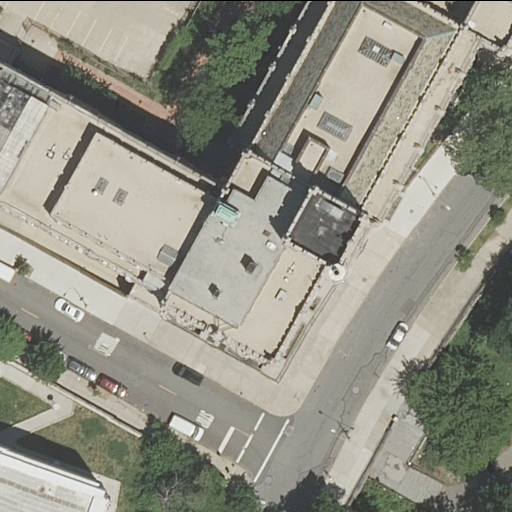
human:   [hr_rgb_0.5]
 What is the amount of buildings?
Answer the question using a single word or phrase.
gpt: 2

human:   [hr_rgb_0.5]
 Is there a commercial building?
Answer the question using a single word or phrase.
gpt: no

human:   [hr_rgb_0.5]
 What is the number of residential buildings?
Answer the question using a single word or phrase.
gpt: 1

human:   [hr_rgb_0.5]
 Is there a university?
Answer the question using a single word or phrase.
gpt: yes

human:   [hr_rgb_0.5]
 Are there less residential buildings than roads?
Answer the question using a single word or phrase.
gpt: yes

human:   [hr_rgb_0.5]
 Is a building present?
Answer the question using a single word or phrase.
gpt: yes

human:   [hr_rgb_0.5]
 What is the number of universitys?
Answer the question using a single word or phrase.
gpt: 1

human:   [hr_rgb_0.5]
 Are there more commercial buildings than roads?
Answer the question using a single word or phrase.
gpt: no

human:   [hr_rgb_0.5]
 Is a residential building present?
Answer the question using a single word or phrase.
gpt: yes

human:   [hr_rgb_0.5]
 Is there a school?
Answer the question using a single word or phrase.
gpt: yes

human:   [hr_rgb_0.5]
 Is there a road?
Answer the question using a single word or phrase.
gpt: yes

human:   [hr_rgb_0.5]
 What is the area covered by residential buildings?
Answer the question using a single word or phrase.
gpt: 135m2

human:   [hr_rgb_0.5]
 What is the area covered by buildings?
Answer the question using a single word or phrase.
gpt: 3635m2

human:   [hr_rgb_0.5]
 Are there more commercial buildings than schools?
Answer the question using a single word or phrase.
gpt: no

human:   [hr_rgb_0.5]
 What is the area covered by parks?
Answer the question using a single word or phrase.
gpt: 10610m2

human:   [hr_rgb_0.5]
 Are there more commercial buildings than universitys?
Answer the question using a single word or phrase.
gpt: no

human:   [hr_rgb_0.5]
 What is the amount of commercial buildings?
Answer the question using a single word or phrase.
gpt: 0

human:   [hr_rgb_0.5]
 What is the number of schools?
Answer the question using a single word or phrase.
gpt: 1

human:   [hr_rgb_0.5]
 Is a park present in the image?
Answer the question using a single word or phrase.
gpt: yes

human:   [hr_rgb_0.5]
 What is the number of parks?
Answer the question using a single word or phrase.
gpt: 1

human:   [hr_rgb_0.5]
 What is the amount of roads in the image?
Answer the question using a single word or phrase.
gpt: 6

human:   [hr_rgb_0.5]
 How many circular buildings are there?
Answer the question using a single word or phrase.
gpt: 0

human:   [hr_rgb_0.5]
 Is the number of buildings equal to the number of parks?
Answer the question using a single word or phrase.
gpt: no

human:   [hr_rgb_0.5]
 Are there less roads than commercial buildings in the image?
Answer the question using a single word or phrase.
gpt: no

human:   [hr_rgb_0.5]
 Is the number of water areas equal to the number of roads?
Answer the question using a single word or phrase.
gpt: no

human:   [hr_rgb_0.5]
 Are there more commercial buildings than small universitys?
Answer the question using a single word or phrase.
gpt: no

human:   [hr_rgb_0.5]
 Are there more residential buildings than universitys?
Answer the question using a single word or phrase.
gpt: no

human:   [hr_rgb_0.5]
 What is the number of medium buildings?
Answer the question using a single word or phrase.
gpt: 1

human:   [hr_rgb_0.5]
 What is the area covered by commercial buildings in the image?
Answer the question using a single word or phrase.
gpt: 0m2

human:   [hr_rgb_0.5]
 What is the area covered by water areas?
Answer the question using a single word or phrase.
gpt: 0m2

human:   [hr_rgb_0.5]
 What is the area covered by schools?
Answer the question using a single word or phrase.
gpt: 5585m2

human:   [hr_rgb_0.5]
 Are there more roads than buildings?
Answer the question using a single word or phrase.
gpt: yes

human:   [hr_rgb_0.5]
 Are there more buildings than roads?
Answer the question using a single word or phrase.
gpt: no

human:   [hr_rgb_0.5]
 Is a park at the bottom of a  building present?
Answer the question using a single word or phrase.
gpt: yes

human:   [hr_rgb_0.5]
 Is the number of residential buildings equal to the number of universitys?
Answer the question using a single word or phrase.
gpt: yes

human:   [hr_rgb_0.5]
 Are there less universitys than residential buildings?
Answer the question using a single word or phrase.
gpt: no

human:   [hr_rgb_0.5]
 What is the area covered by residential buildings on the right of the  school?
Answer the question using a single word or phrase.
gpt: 0m2

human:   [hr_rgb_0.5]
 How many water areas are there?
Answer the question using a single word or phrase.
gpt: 0

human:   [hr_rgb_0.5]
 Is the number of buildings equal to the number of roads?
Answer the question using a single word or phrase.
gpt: no

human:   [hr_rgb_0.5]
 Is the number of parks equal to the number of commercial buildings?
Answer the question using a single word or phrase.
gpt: no

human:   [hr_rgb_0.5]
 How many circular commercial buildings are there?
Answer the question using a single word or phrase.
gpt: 0

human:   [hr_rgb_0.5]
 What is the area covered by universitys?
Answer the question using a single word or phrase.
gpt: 7587m2

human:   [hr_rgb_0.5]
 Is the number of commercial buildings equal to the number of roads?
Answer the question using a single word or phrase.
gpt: no

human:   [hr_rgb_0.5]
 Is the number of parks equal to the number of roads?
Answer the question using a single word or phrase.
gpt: no

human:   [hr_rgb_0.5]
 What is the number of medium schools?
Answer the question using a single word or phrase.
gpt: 0

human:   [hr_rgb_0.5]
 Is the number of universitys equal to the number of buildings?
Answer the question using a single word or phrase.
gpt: no

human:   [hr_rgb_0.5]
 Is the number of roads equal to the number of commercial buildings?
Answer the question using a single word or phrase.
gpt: no

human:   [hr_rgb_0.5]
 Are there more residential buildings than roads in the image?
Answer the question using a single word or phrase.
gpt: no

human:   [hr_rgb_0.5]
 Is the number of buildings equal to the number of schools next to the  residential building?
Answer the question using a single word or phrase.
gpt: no

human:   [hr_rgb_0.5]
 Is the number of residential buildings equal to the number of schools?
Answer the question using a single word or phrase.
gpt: yes

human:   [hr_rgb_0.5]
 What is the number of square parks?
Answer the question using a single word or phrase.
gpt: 0

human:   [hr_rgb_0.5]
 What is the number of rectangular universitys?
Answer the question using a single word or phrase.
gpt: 0

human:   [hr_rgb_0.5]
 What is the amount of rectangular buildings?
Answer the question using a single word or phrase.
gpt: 1

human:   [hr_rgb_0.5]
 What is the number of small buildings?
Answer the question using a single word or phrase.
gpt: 0

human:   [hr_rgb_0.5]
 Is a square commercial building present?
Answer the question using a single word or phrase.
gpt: no

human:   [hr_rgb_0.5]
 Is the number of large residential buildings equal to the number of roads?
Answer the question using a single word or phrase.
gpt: no

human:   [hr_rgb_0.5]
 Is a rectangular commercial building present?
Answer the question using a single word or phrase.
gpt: no

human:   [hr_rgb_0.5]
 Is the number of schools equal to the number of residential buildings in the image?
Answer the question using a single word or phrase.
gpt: yes

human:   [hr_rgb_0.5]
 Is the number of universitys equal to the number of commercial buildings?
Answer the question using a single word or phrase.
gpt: no

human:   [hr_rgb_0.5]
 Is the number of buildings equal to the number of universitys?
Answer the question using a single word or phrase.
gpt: no

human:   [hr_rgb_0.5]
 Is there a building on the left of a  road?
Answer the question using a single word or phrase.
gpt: yes

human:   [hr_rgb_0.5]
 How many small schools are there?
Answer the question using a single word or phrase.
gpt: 0

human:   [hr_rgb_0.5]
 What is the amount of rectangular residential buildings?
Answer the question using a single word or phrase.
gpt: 1

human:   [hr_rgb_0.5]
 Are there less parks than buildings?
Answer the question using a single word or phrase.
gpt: yes